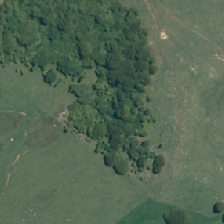
Land cover: indigenous_forest